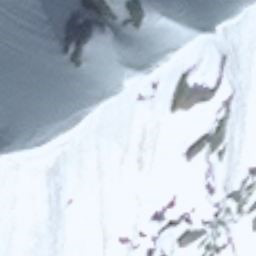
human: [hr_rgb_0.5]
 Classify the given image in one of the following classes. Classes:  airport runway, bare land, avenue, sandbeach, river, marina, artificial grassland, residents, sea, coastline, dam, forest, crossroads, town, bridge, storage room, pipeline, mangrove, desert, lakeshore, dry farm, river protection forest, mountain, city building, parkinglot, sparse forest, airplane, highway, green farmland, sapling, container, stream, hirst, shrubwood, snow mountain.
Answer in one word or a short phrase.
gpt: snow mountain